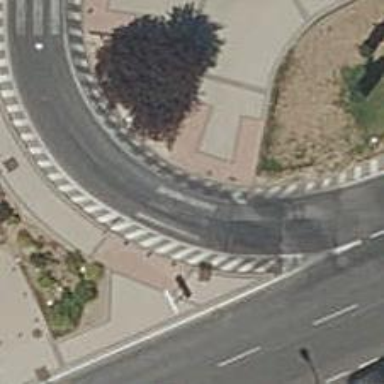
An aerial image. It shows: Marked road crossing.